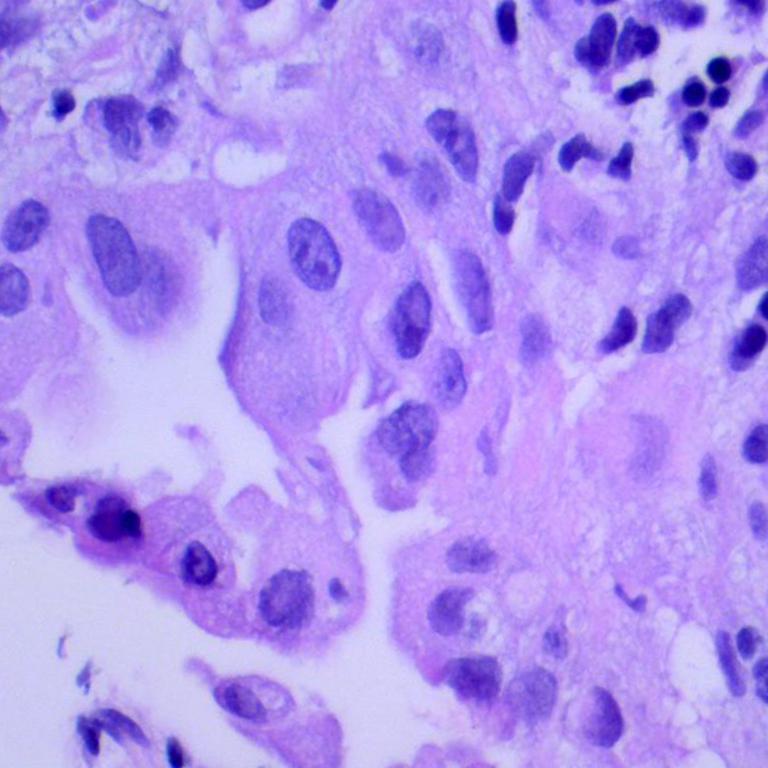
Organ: lung
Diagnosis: adenocarcinomas